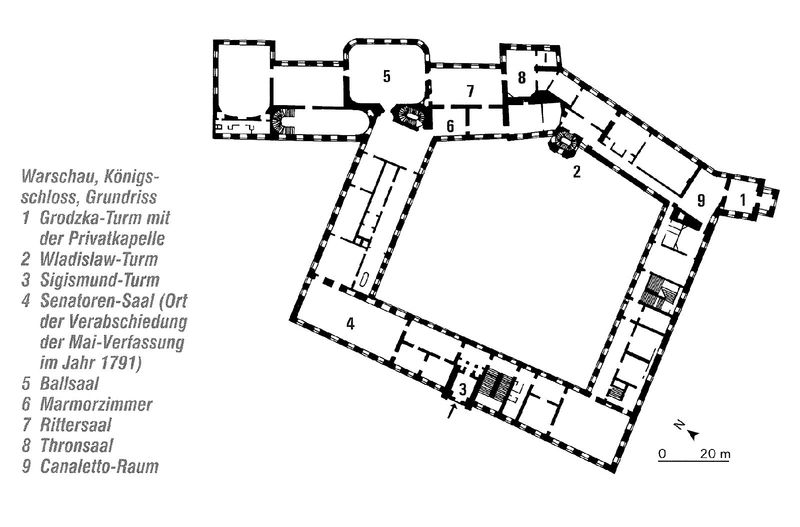
Titel: Warschau, Königsschloss
Standort: Warschau, Königsschloß (EU - PL)
Schlagwörter: weiß, schwarz, zeichnung, zimmer, gebäude, schloss, architektur, norden, hof, saal, treppe, zahlen, deutsch, innenhof, palast, beschriftung, räume, ecken, mauern, treppenhaus, plan, pfeil, legende, grundriss, maßstab, bauzeichnung, bauplan, thronsaal, nord, königsschloss, nordpfeil, warschau, königsburg, rtwarschau